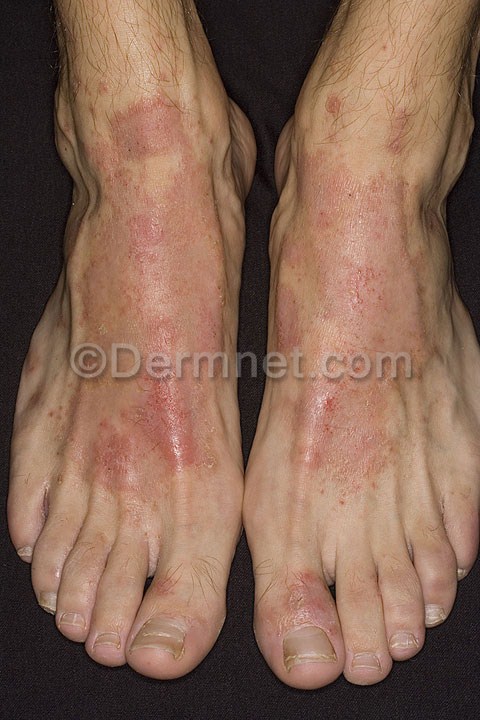
Disease: Poison Ivy Photos and other Contact Dermatitis